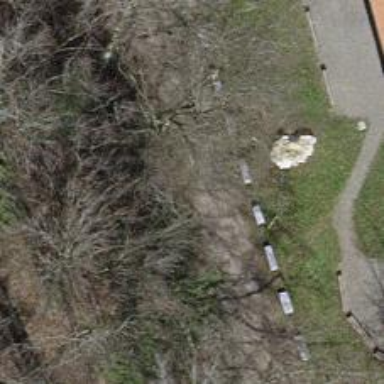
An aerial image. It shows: Bench.